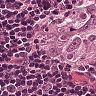
Metastatic tissue present: yes